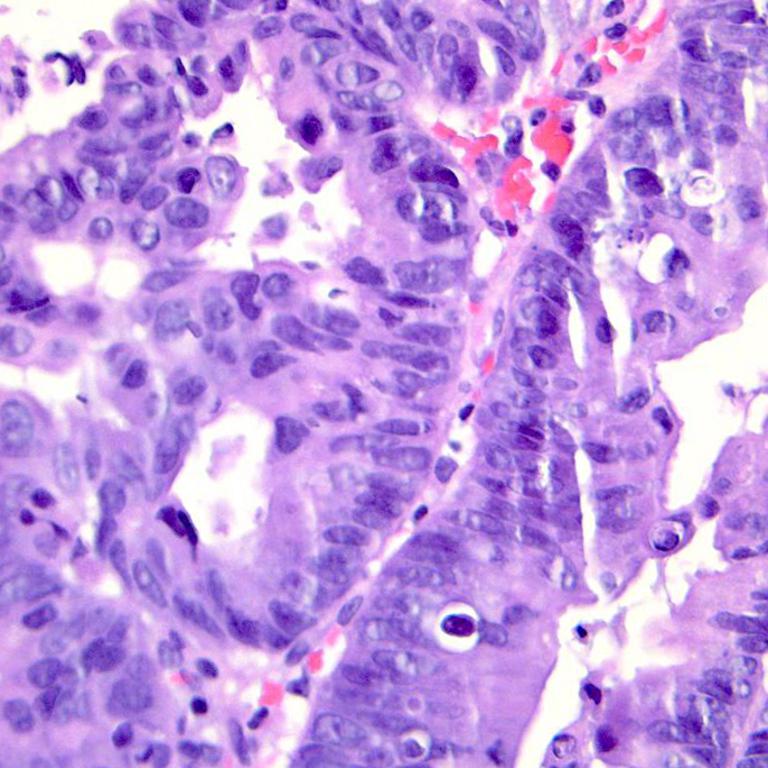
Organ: colon
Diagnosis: adenocarcinomas